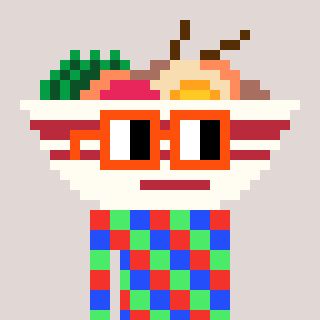
a pixel art character with square orange glasses, a noodles-shaped head and a grayscale-colored body on a warm background